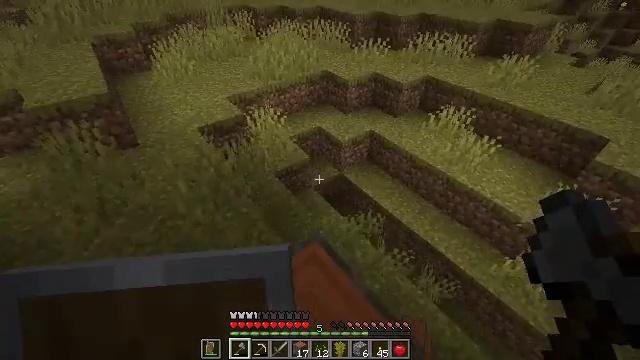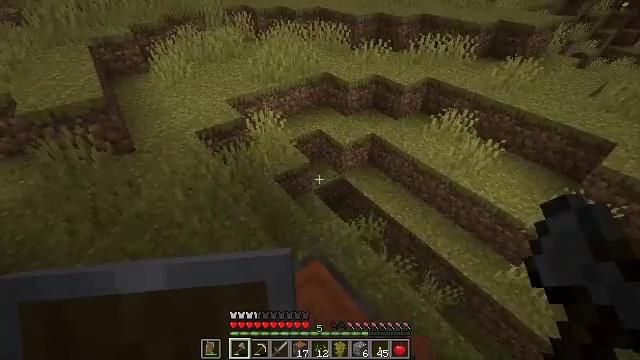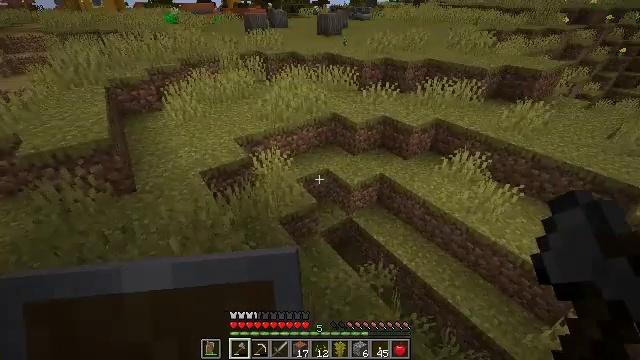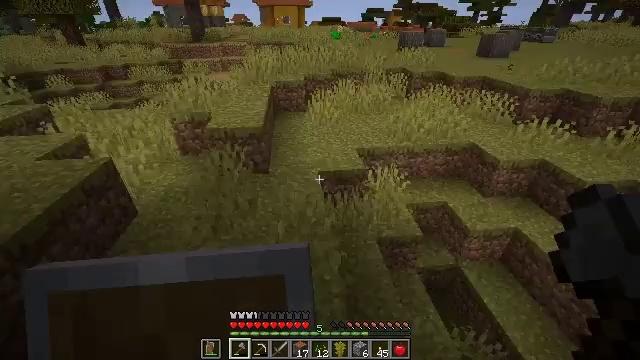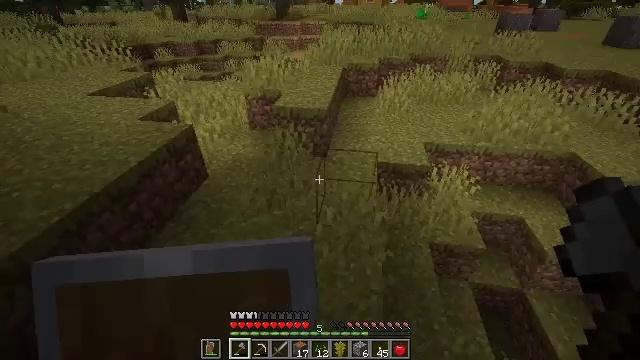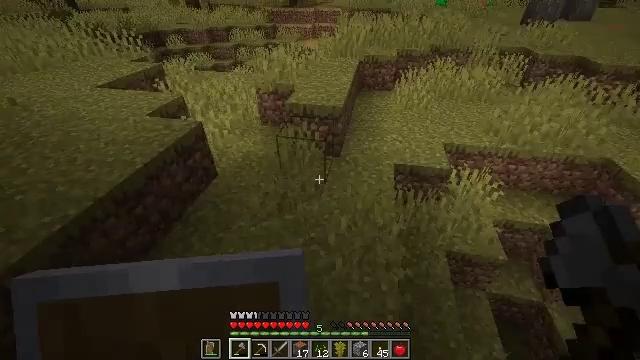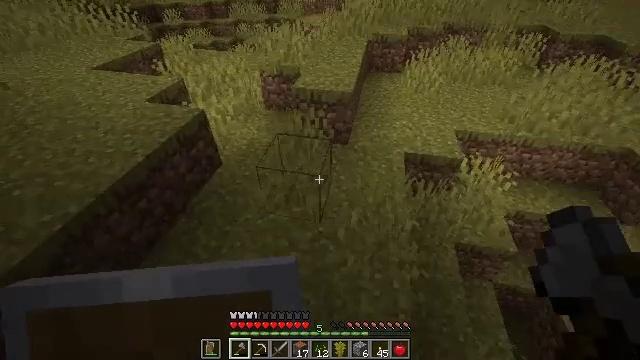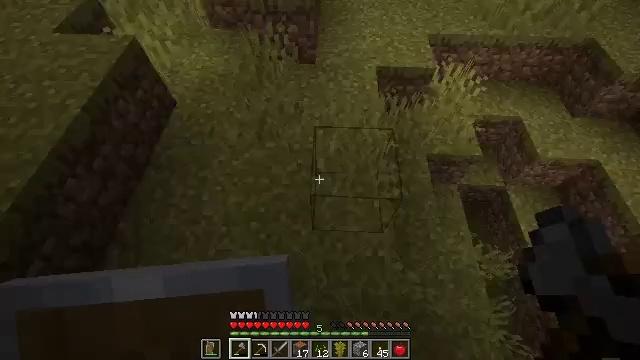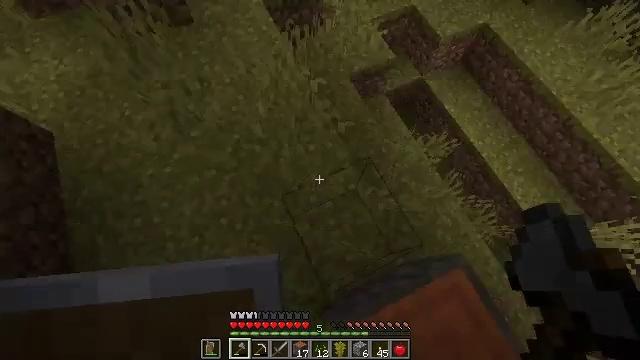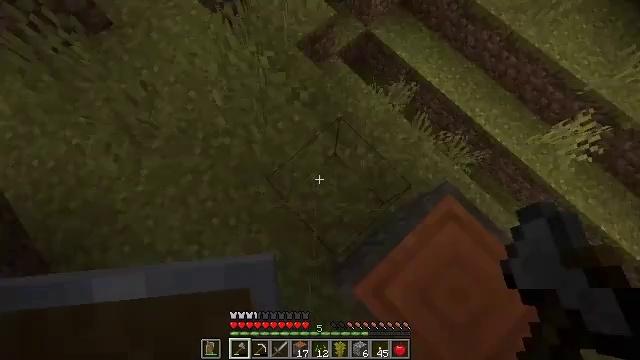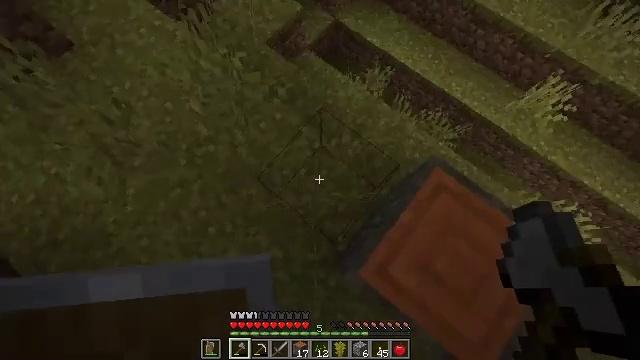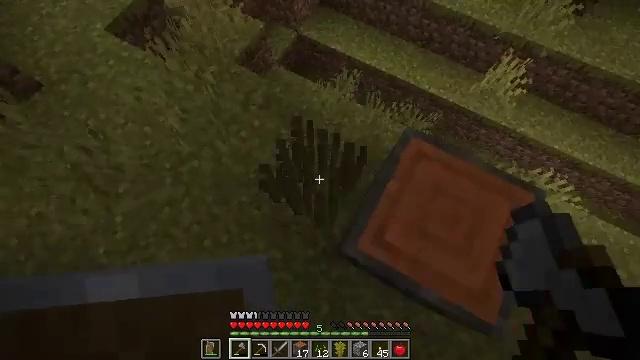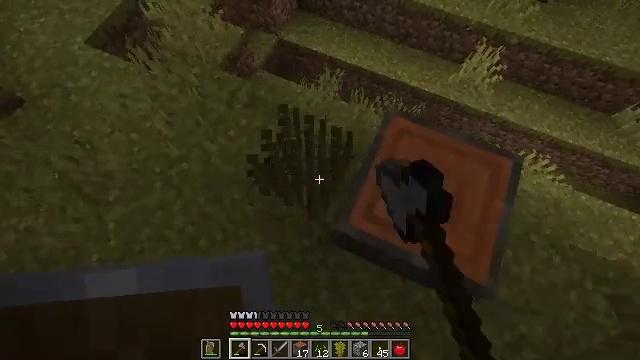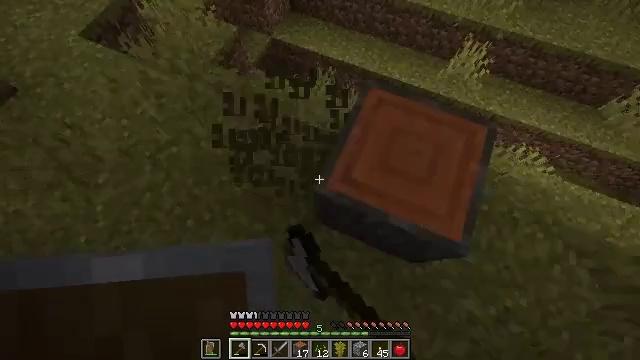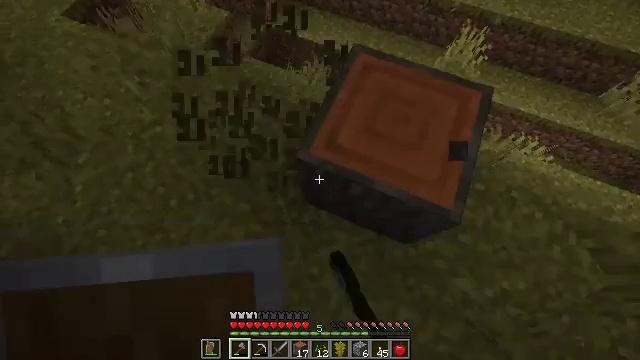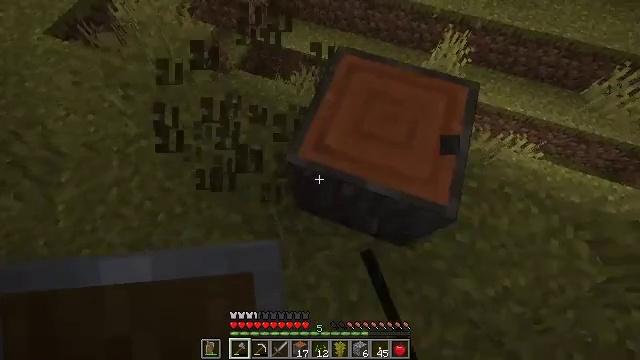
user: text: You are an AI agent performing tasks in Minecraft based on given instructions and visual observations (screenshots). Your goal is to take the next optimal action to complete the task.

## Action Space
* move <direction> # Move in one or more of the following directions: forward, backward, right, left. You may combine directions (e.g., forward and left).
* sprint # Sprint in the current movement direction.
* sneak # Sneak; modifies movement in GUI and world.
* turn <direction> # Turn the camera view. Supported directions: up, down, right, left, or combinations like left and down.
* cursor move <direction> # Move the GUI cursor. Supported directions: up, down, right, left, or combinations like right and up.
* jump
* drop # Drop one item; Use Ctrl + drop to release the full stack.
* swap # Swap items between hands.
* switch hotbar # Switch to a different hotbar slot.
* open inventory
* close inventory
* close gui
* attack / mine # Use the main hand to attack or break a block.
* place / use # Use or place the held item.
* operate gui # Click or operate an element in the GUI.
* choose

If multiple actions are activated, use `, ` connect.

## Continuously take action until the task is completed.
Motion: motion action
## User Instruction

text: Break the grass block.
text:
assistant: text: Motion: move forward
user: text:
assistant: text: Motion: move forward, turn left and up
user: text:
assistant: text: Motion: move forward, turn left and up
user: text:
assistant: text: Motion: move forward and move left, turn left and down
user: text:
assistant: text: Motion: move forward and move left, turn left and down
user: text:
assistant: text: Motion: move forward and move left, turn down
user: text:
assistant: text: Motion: move forward and move left, turn right and down
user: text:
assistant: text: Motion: turn right and down
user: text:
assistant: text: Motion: move back, turn right and down
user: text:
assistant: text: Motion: move back, turn right
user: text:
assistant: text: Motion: move back, turn right and up, attack / mine
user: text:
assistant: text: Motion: move back and move right, turn right and up, attack / mine
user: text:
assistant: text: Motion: move back and move right, turn up, attack / mine
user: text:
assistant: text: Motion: move right, attack / mine
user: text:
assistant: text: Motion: move right, turn right and up, attack / mine
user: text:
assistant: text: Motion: move right, turn right and up, attack / mine
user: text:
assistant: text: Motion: turn right, attack / mine
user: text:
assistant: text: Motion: attack / mine
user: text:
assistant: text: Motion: attack / mine
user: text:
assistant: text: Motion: turn up, attack / mine
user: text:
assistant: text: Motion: attack / mine
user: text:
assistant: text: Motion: attack / mine